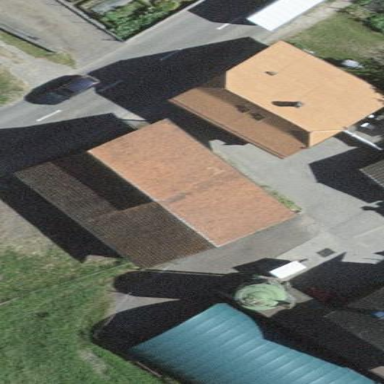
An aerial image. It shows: Barn.